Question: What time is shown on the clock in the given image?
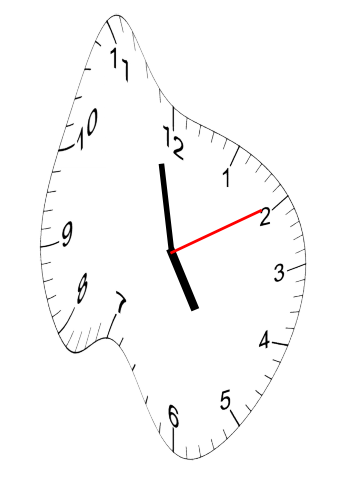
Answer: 04:58:10